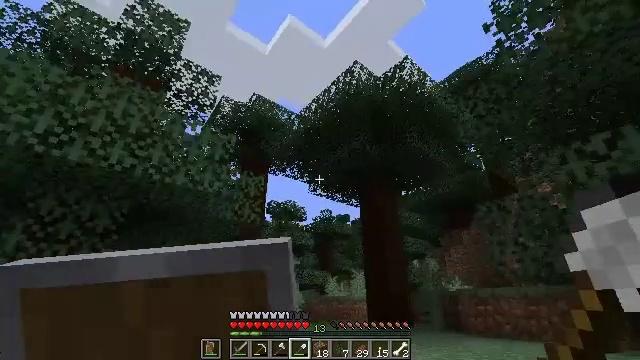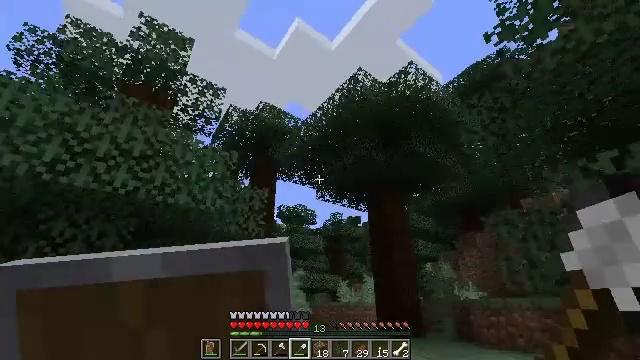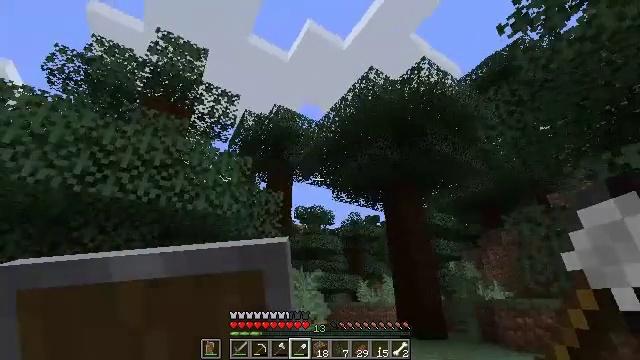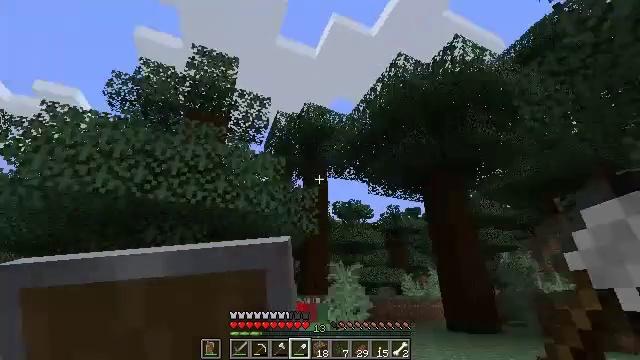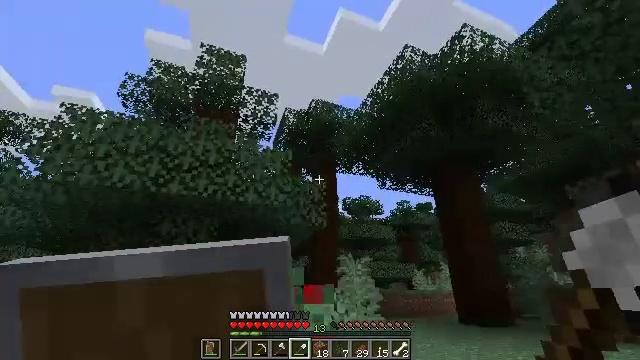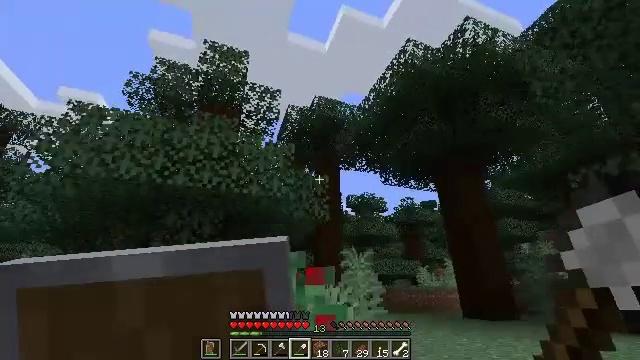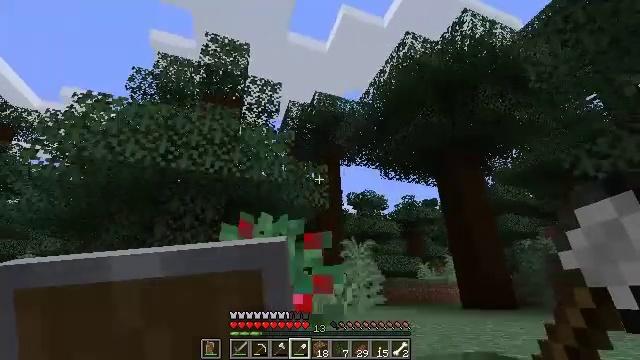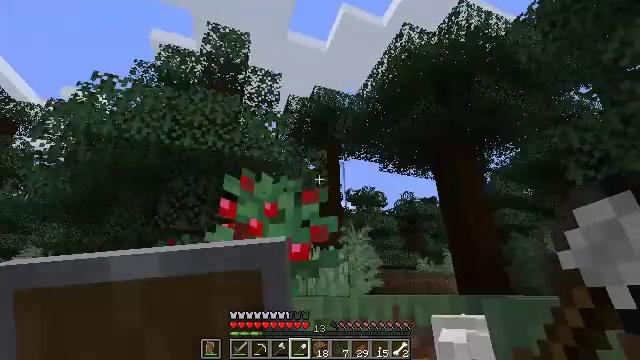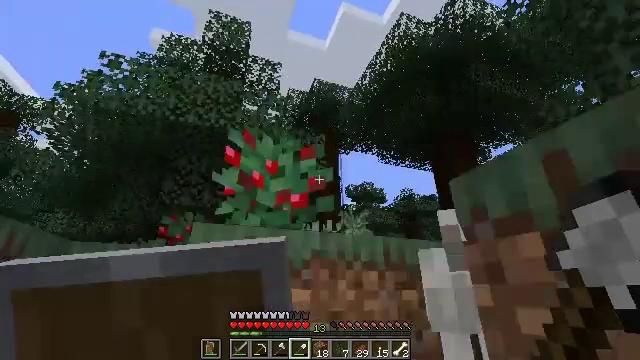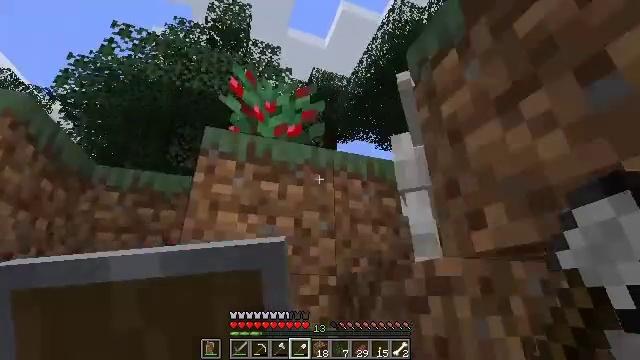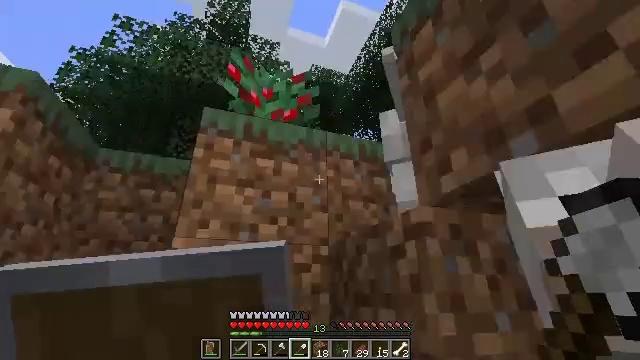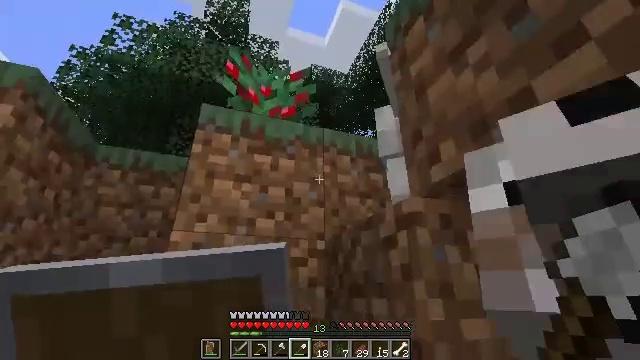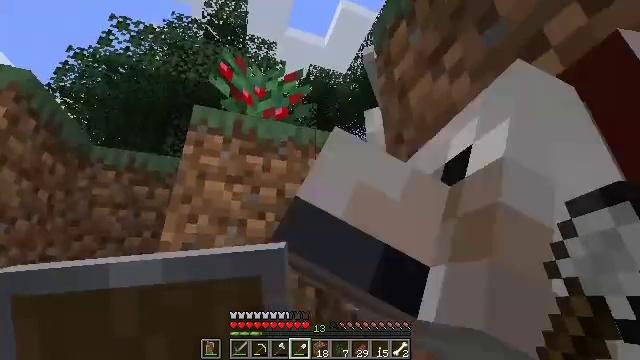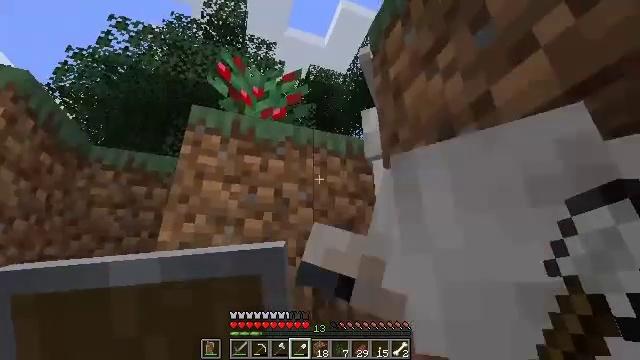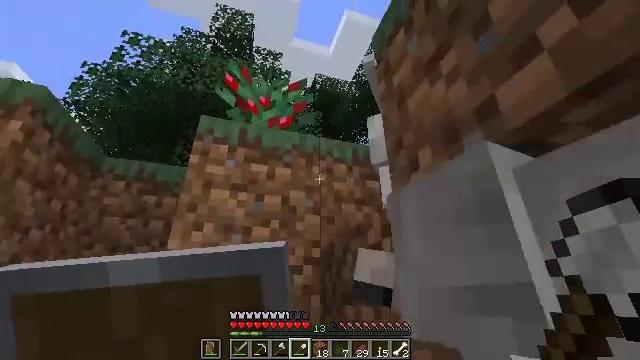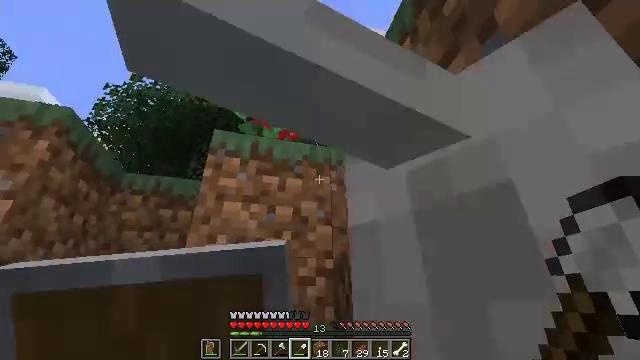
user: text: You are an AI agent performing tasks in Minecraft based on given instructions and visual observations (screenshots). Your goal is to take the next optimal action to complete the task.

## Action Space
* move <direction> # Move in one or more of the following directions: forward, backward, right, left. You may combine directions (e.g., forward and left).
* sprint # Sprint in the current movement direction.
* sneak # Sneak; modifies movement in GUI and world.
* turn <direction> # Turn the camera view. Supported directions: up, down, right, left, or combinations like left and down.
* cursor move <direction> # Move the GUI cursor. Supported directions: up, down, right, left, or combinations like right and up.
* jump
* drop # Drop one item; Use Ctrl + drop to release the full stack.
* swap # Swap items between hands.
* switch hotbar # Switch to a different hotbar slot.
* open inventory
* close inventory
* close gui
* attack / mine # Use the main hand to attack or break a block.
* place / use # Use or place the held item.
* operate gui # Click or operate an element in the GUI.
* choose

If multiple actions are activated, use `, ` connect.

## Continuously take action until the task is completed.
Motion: motion action
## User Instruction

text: Break the sweet berry bush to collect berries.
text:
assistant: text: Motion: turn left
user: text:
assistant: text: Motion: turn left
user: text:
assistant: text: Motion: turn left and down
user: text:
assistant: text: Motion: turn left
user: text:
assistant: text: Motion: no_op
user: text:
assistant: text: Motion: no_op
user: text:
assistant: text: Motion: no_op
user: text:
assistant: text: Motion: no_op
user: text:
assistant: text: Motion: no_op
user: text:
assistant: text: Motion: no_op
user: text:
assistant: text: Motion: no_op
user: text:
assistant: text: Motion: no_op
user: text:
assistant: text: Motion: no_op
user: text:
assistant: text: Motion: turn left and up
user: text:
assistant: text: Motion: turn left and up
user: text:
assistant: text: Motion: turn left and up
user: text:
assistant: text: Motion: turn left and up
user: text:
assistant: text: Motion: turn left and up
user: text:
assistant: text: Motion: turn left and up
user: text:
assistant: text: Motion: no_op
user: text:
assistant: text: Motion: no_op
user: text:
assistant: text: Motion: no_op
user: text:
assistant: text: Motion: attack / mine
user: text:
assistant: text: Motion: attack / mine
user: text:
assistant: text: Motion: no_op
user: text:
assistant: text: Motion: no_op
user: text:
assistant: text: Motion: move left
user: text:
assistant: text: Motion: no_op